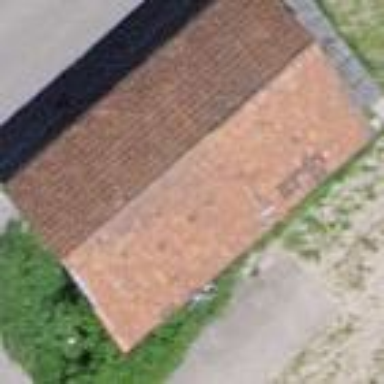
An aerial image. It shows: Shed with gabled roof covered in red roof tiles.